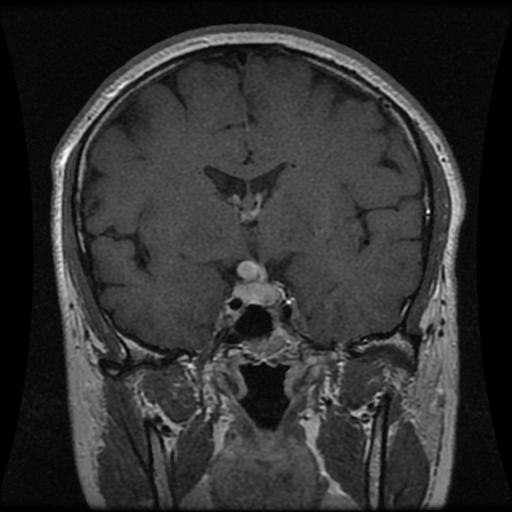
Label: pituitary